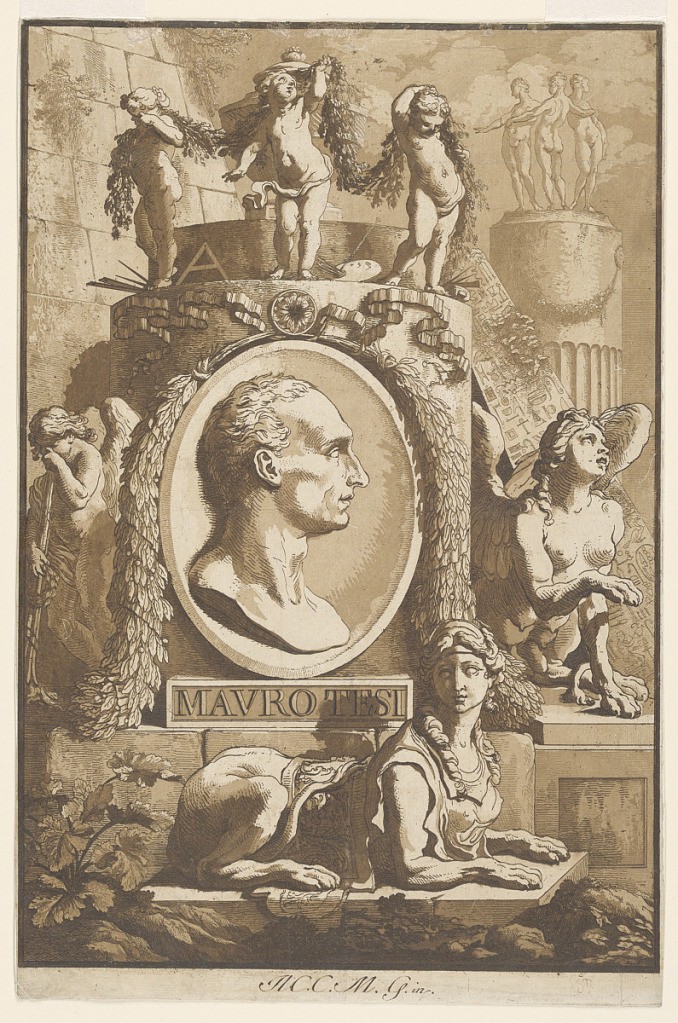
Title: Medallion Portrait of Mauro Tesi, Surrounded by Architectural Ornaments, Frontispiece to the "Raccolta Di Disegni Originali Di Mauro Tesi..."
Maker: Count Cesare Massimiliano Gini, Italian, 1739 - 1821
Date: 1787
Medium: Etching with aquatint, printed in brown ink on white laid paper
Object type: Print
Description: Medallion portrait of the architect Mauro Tesi (based on a drawing credited to Gaetano Gandolfi, now in Venice), surrounded by architectural ornament, including sphinxes and putti.